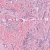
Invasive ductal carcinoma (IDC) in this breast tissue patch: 1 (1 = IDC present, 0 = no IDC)